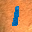
Label: 1